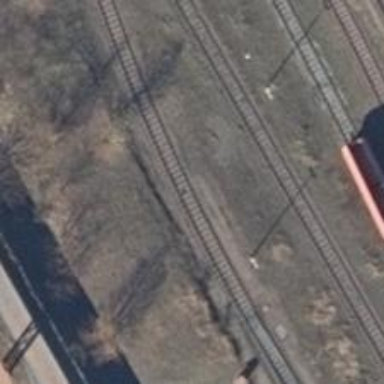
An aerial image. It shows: Railway yard in service.